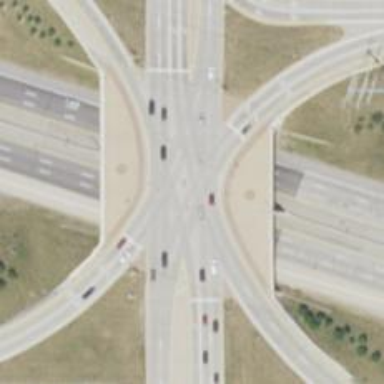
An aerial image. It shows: Secondary road crossing bridge.